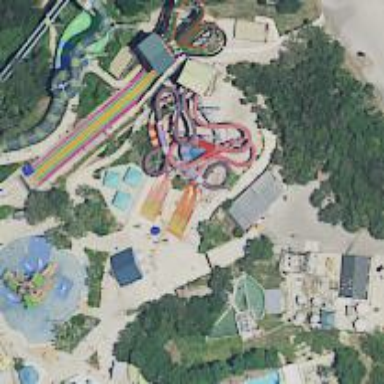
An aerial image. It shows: Water slide attraction.